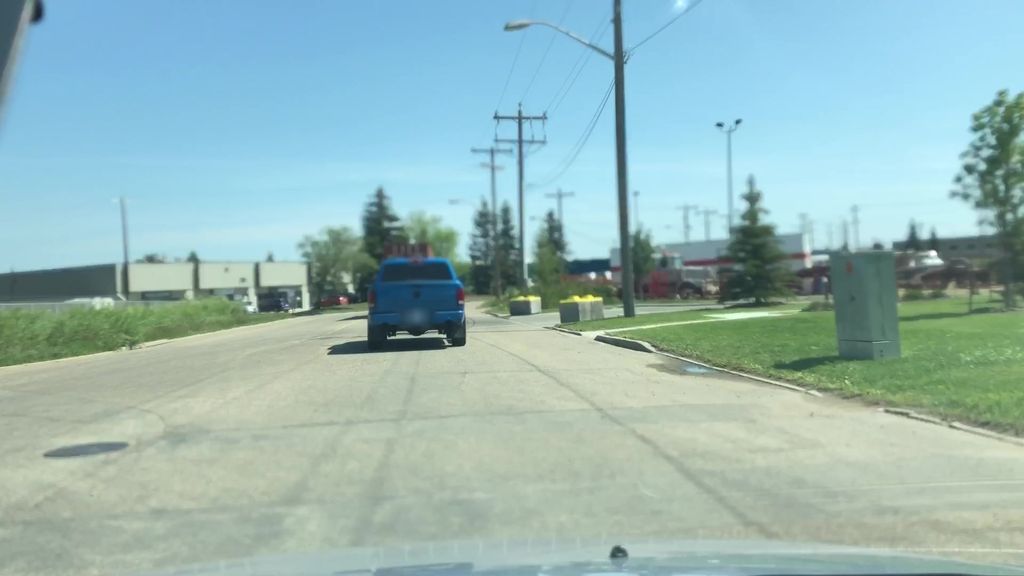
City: edmonton